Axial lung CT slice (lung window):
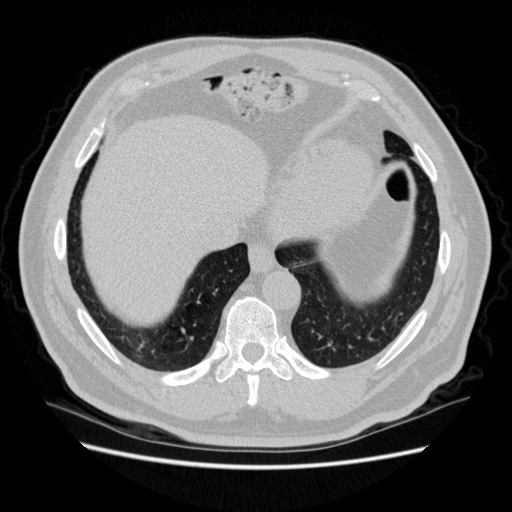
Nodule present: no